Question: I have a settings dialog that I want to be full screen and cover the tab bar at the bottom of the screen. I used <URL> and added 'HidesBottomBarWhenPushed' to my view controller and it does hide the tab bar. Unfortunately it leaves behind the little triangle indicator subview that is displayed by the 'UITabBarController' subclass.

I'm assuming there is some form of notification that I can subscribe to in order to hide the indicator but I don't know what that is. A little help here?
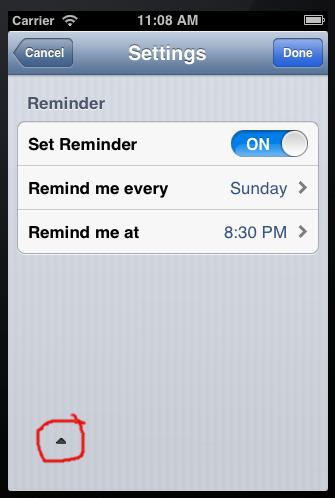
Answer: I'm going to answer this myself because I think it's worth recording for future reference. I have a 'SettingsDialogViewController' I wire up in the 'ViewDidLoad()' method of my 'HomeDialogViewController':
'''
NavigationItem.LeftBarButtonItem = new UIBarButtonItem("Settings", UIBarButtonItemStyle.Plain, (e, sender) => {
ActivateController (_settingsDvc());
});
'''
The 'SettingsDialogViewController' is created with 'HidesBottomBarWhenPushed = true'. So when the settings dialog is activated, the bottom bar is hidden which causes the 'ViewWillLayoutSubviews()' method of the 'CustomTabBarController' to be called. By overriding that method I can set the visibility of my indicator based on whether the visible view controller (e.g. 'SettingsDialogViewController') hides the bottom bar when pushed. When that view controller is popped the indicator will automatically reappear.
'''
public override void ViewWillLayoutSubviews () {
base.ViewWillLayoutSubviews ();
var selectedVc = SelectedViewController as UINavigationController;
indicator.Hidden = selectedVc != null && selectedVc.VisibleViewController.HidesBottomBarWhenPushed;
}
'''
A final note, I found that the animation that occurred when activating the new settings view would display a black band across the screen below the status bar. I resolved this by setting the 'AutoResizingMask' in the "from" view controller.
'''
public override void ViewDidLoad () {
base.ViewDidLoad ();
NavigationItem.LeftBarButtonItem = new UIBarButtonItem("Settings", UIBarButtonItemStyle.Plain, (e, sender) => {
ActivateController (_settingsDvc());
});
View.AutoresizingMask = UIViewAutoresizing.FlexibleHeight;
}
'''